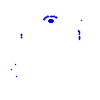
Particle: pion